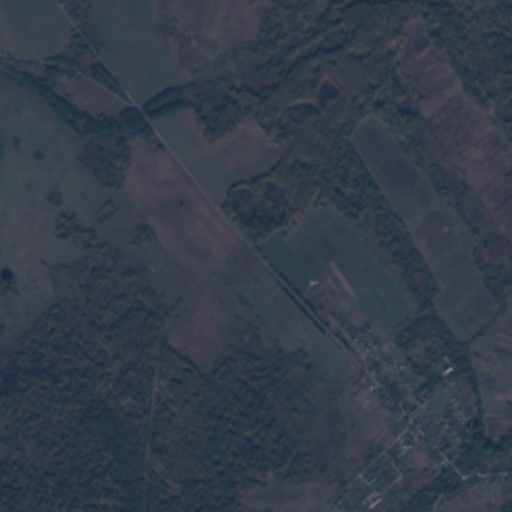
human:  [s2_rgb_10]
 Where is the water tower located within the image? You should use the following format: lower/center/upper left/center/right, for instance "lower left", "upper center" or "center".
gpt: The water tower is located in the center of the image.
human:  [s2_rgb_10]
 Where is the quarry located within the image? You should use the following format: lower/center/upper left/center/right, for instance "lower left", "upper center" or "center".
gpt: There is no quarry in the image.